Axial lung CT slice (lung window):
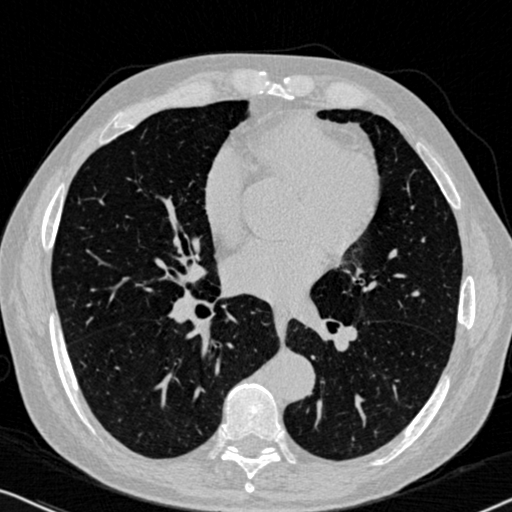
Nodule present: no